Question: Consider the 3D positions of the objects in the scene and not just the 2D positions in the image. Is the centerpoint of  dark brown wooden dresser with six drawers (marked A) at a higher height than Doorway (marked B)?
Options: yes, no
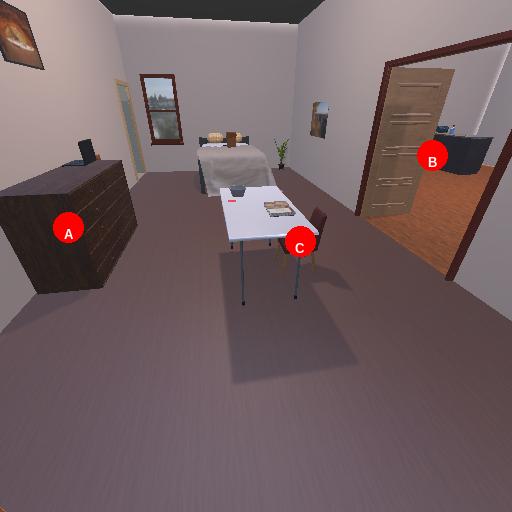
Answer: yes